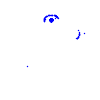
Particle: electron